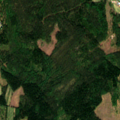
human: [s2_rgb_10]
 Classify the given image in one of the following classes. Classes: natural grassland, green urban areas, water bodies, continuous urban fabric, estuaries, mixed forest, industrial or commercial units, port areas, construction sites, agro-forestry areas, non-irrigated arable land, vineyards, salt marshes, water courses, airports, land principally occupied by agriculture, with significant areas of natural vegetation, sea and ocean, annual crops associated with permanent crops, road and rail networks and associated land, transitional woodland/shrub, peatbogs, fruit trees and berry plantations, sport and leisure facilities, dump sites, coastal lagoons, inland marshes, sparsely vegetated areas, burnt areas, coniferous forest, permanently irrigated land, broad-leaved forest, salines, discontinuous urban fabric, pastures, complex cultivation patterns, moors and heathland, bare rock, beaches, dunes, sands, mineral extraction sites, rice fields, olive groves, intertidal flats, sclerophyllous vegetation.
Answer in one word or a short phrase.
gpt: land principally occupied by agriculture, with significant areas of natural vegetation, coniferous forest, mixed forest, transitional woodland/shrub